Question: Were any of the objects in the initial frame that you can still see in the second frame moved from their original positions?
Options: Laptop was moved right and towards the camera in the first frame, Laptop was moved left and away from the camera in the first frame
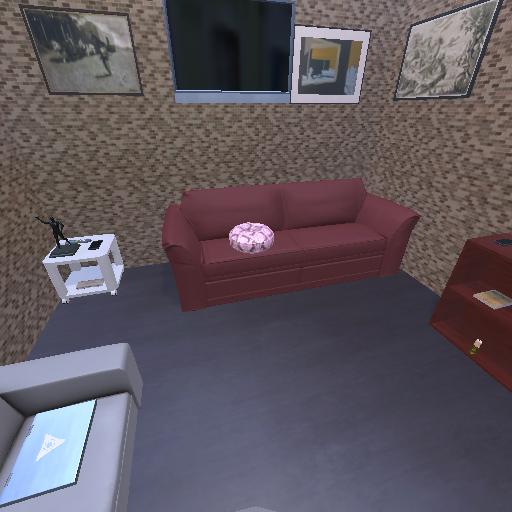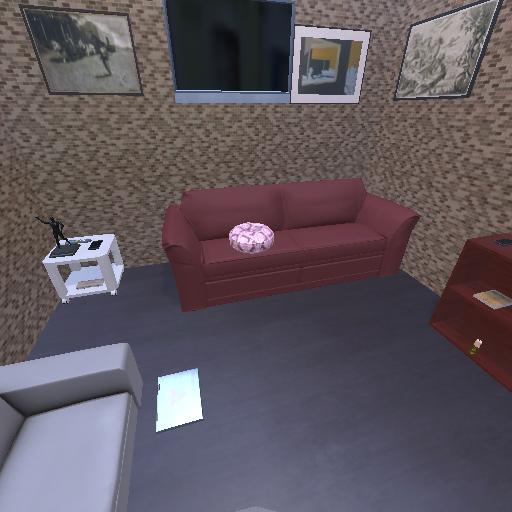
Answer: Laptop was moved right and towards the camera in the first frame